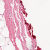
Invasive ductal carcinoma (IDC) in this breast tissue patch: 0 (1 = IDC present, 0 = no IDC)